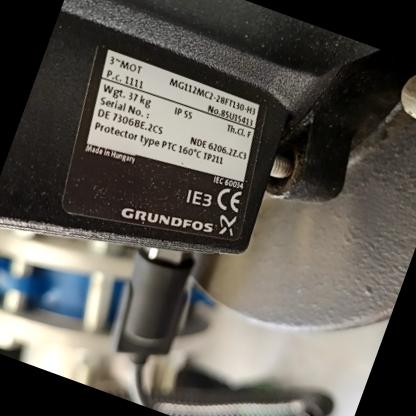
Klasa: tabliczka-znamionowa